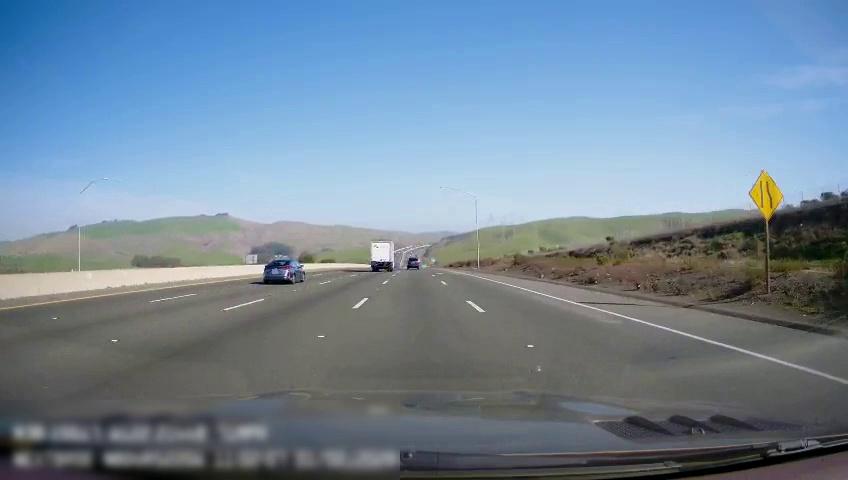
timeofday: Day
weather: Sunny
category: Drivable Space
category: Drivable Space
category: Vehicles | Car
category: Vehicles | Truck
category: Vehicles | SUV
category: Lanes | Alternate Lane
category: Lanes | Alternate Lane
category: Lanes | Alternate Lane
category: Lanes | Current Lane
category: Lanes | Current Lane
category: Lanes | Alternate Lane
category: Traffic | Signs